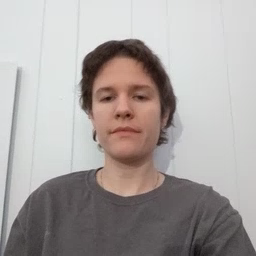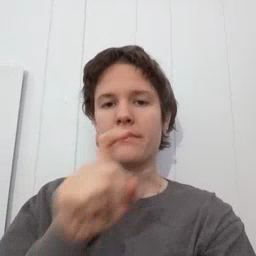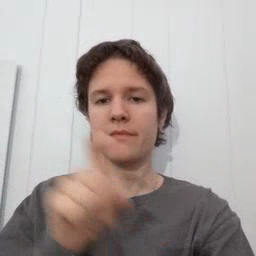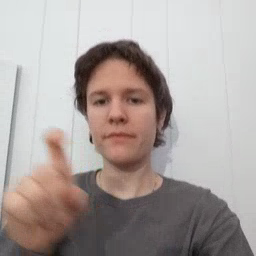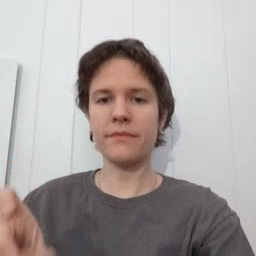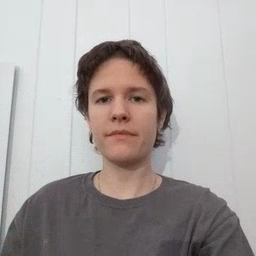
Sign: closet